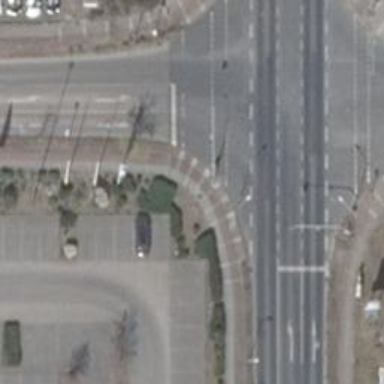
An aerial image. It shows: Road with traffic signals at crossing.